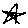
Label: star